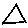
Label: triangle